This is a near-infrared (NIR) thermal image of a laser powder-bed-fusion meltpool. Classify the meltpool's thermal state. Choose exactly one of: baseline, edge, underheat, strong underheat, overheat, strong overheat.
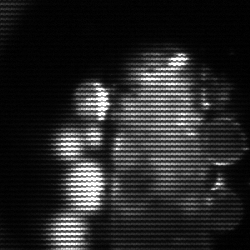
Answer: strong underheat